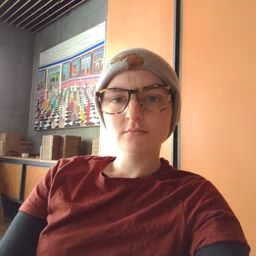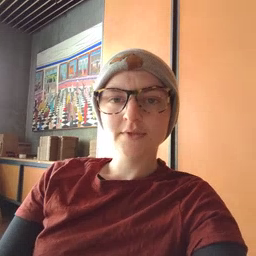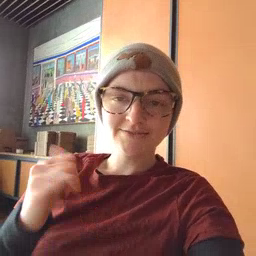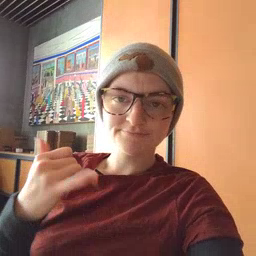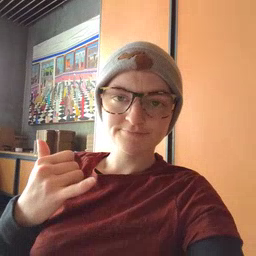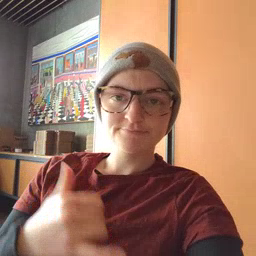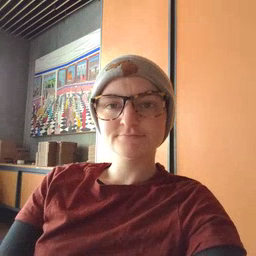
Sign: yellow